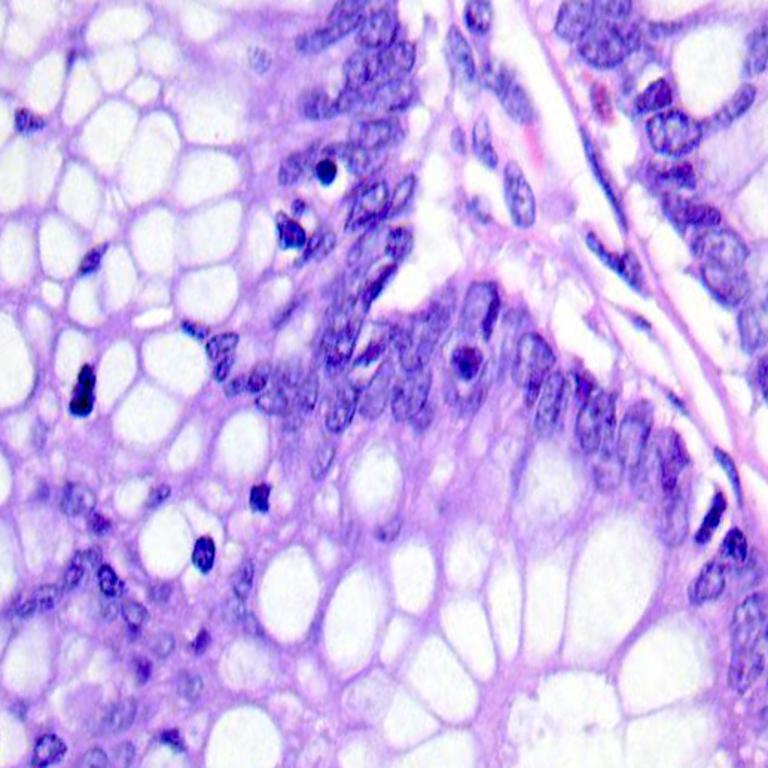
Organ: colon
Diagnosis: benign